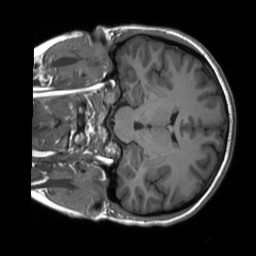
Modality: T1w
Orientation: coronal
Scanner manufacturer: siemens
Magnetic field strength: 3 T
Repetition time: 2.3 s
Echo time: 0.00207 s